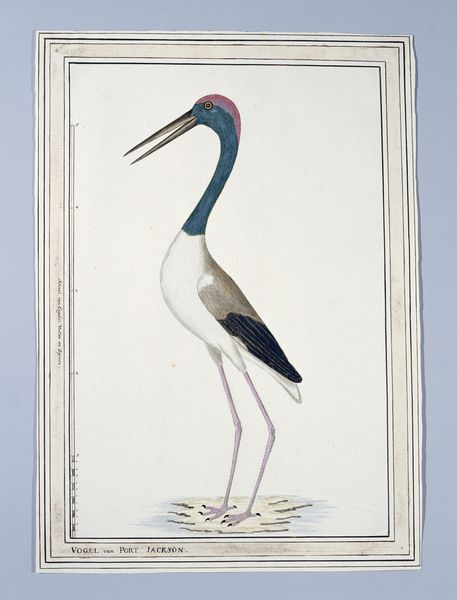
Titel: Soort kraanvogel (Ephippiorhynchus asiaticus?), West-Australië
Künstler: John Hunter
Standort: Amsterdam
Institution: Rijksmuseum
Schlagwörter: vert, oiseau, long, fin, bec, échassier